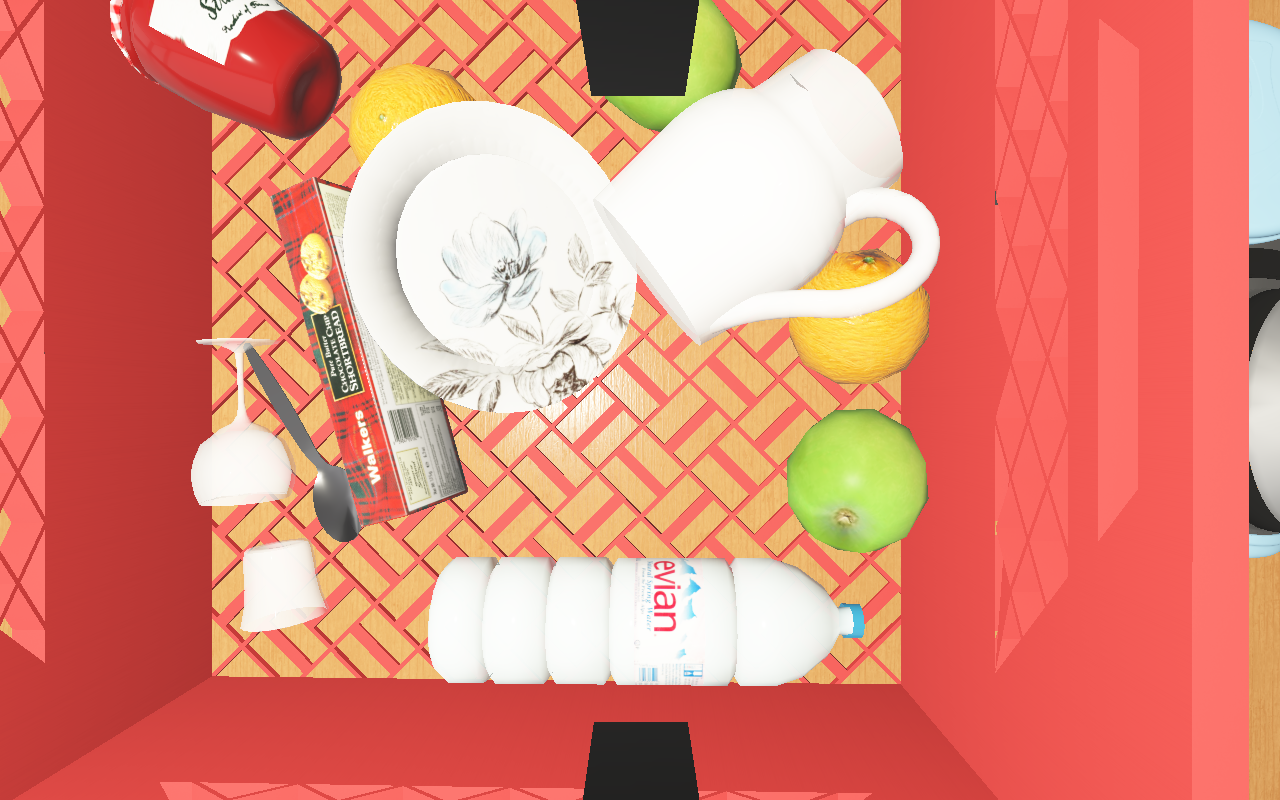
Objects in the scene:
water bottle
apple
apple
orange
orange
plate
glass
wineglass
jam jar
biscuit box